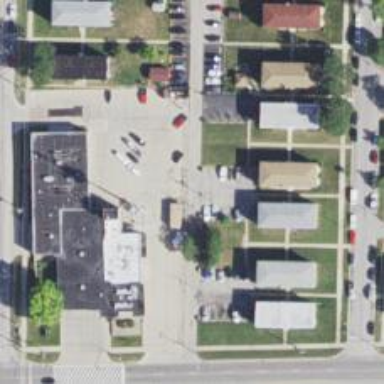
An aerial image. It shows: Alleyway designated as service road.